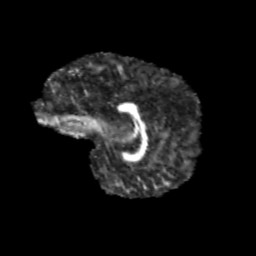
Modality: FA
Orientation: sagittal
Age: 12
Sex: female
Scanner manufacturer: siemens
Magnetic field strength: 3 T
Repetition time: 3.8 s
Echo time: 0.07 s